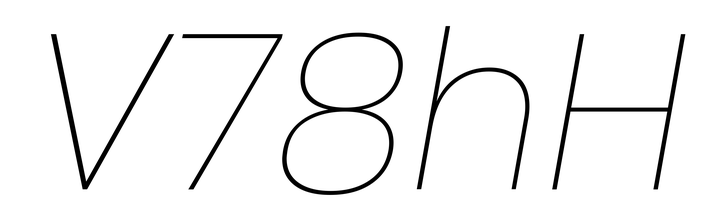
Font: Poppins-ThinItalic